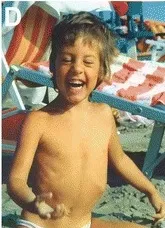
5 years Note the long face, anteverted nares, hypertelorism, open-tended mouth and myopatic face.
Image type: medical_photograph (skin_photograph)